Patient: sex M, age 81
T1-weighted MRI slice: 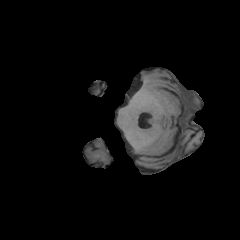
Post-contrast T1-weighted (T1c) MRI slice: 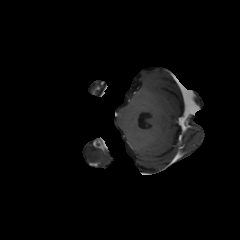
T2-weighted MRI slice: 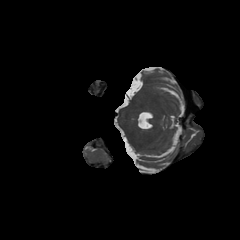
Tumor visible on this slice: no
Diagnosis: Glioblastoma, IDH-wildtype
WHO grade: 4